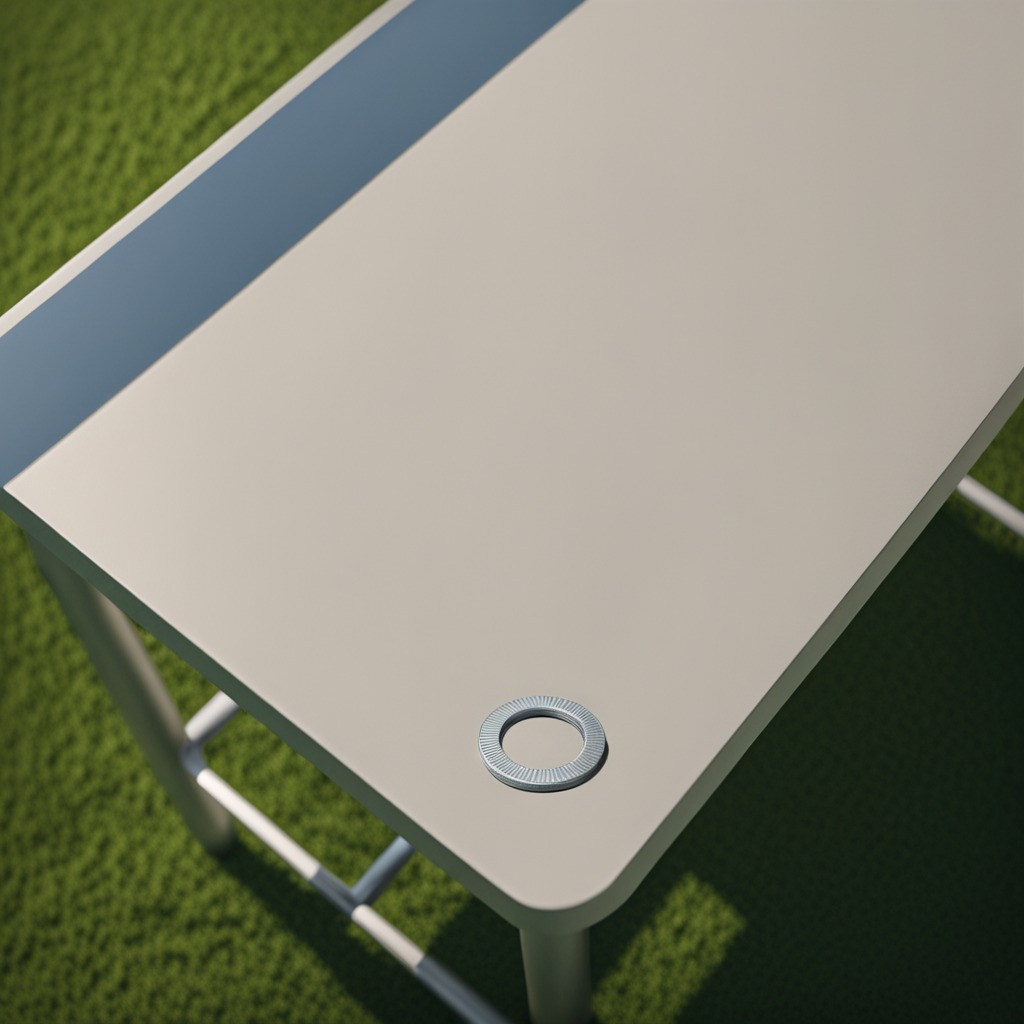
A flat metal washer is lying on a textured surface.